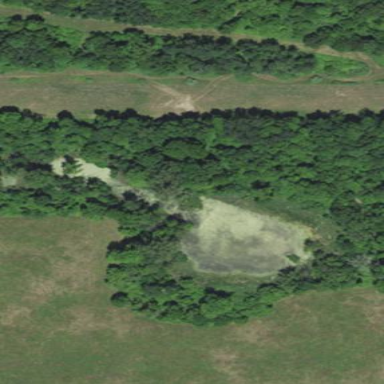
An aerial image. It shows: Pond with natural water.